Interaction volume radius: 5 \u00c5
Interaction volume height: 10 \u00c5
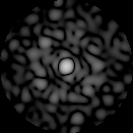
Disorder parameter: 0.8961